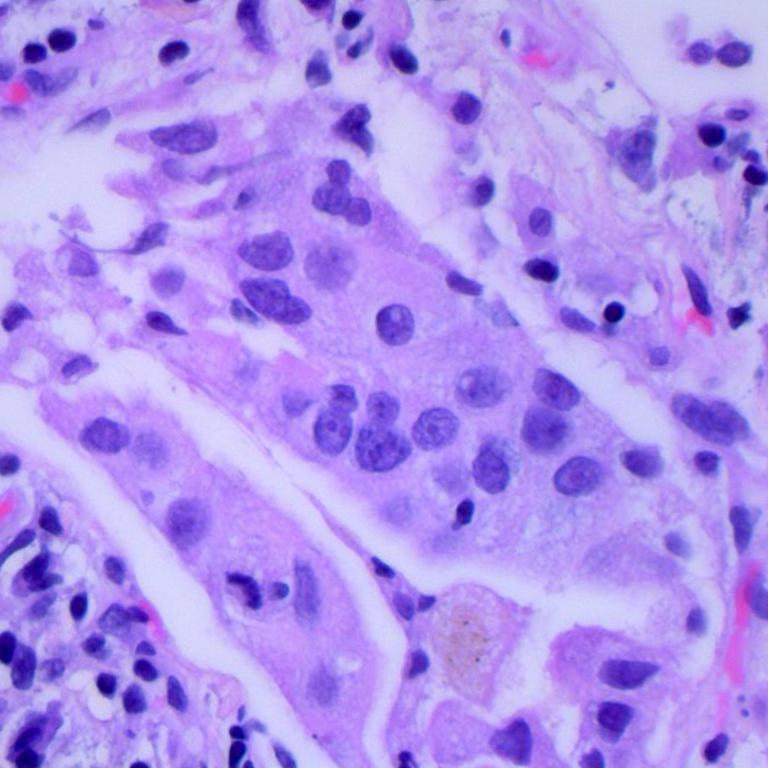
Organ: lung
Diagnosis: adenocarcinomas